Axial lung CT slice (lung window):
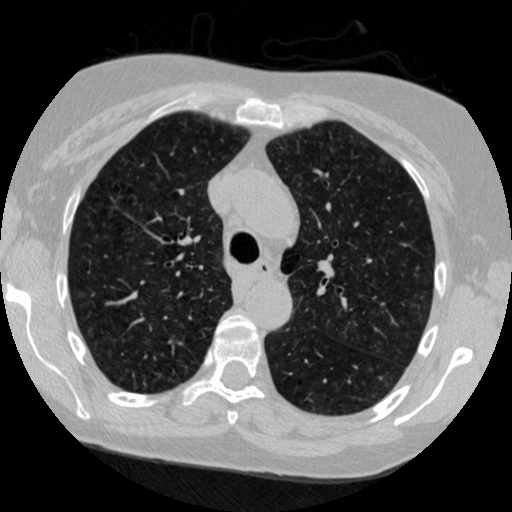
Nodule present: no